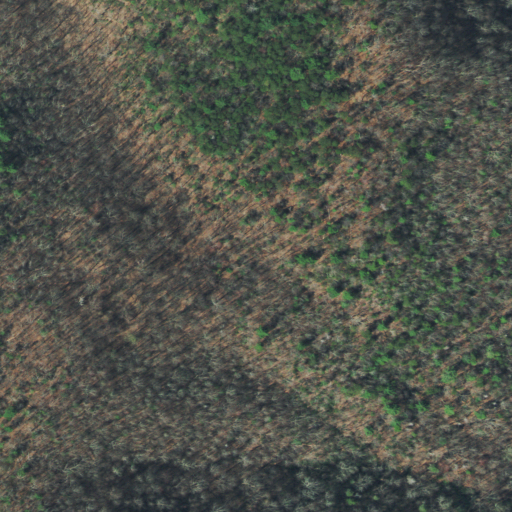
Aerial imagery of gap in Tennessee named Jep Notch containing deciduous forest, mixed forest, and evergreen forest